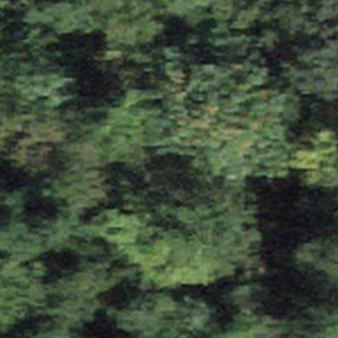
Label: other